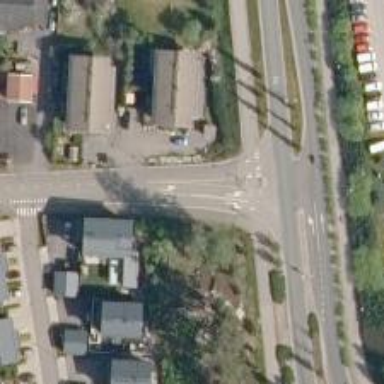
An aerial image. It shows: Uncontrolled crossing with pedestrian island.